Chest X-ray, PA view. Patient: 37 years old, sex M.
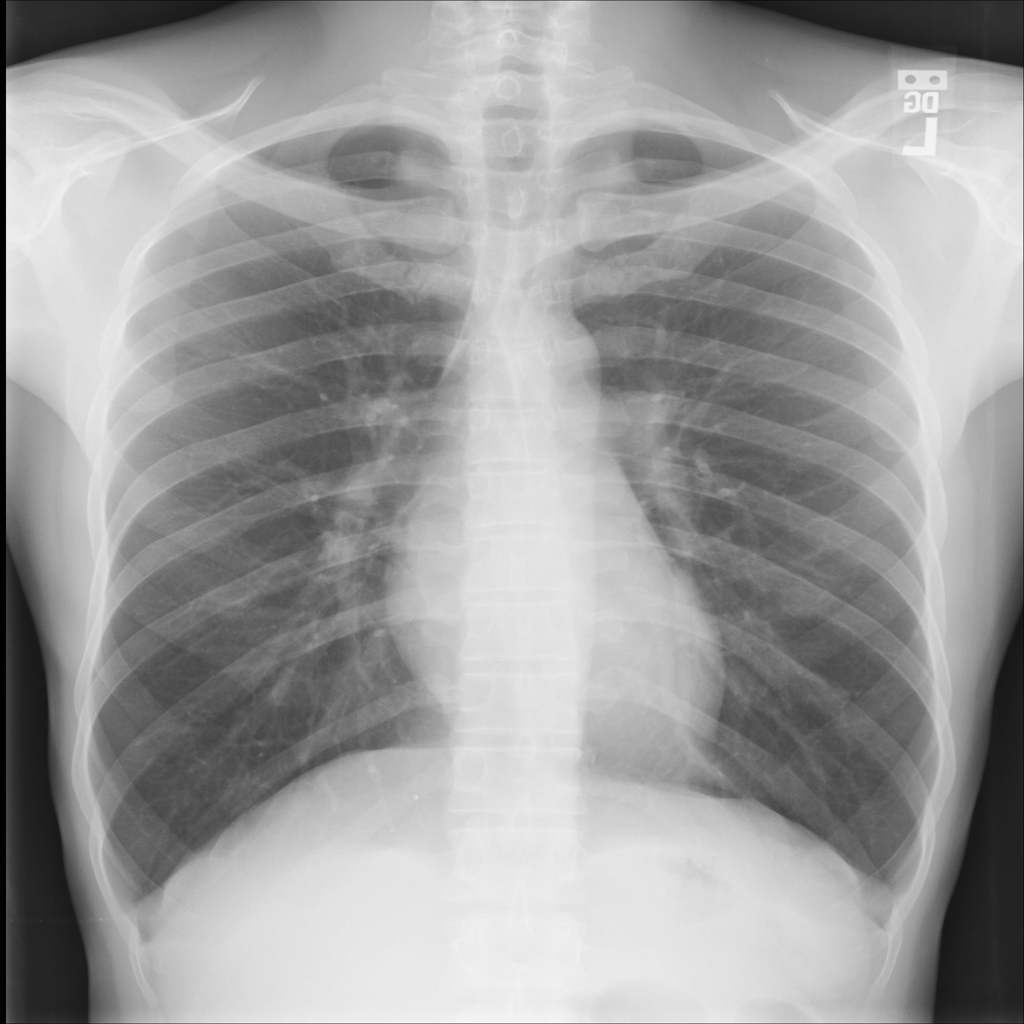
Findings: Nodule